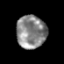
Tissue: prostate
Cell type: T cells
Senescence score: 0.3379
Nuclear area (px): 957
Mean DAPI intensity: 137.094